Interaction volume radius: 5 \u00c5
Interaction volume height: 10 \u00c5
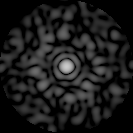
Disorder parameter: 0.8618